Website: macys
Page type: gifting
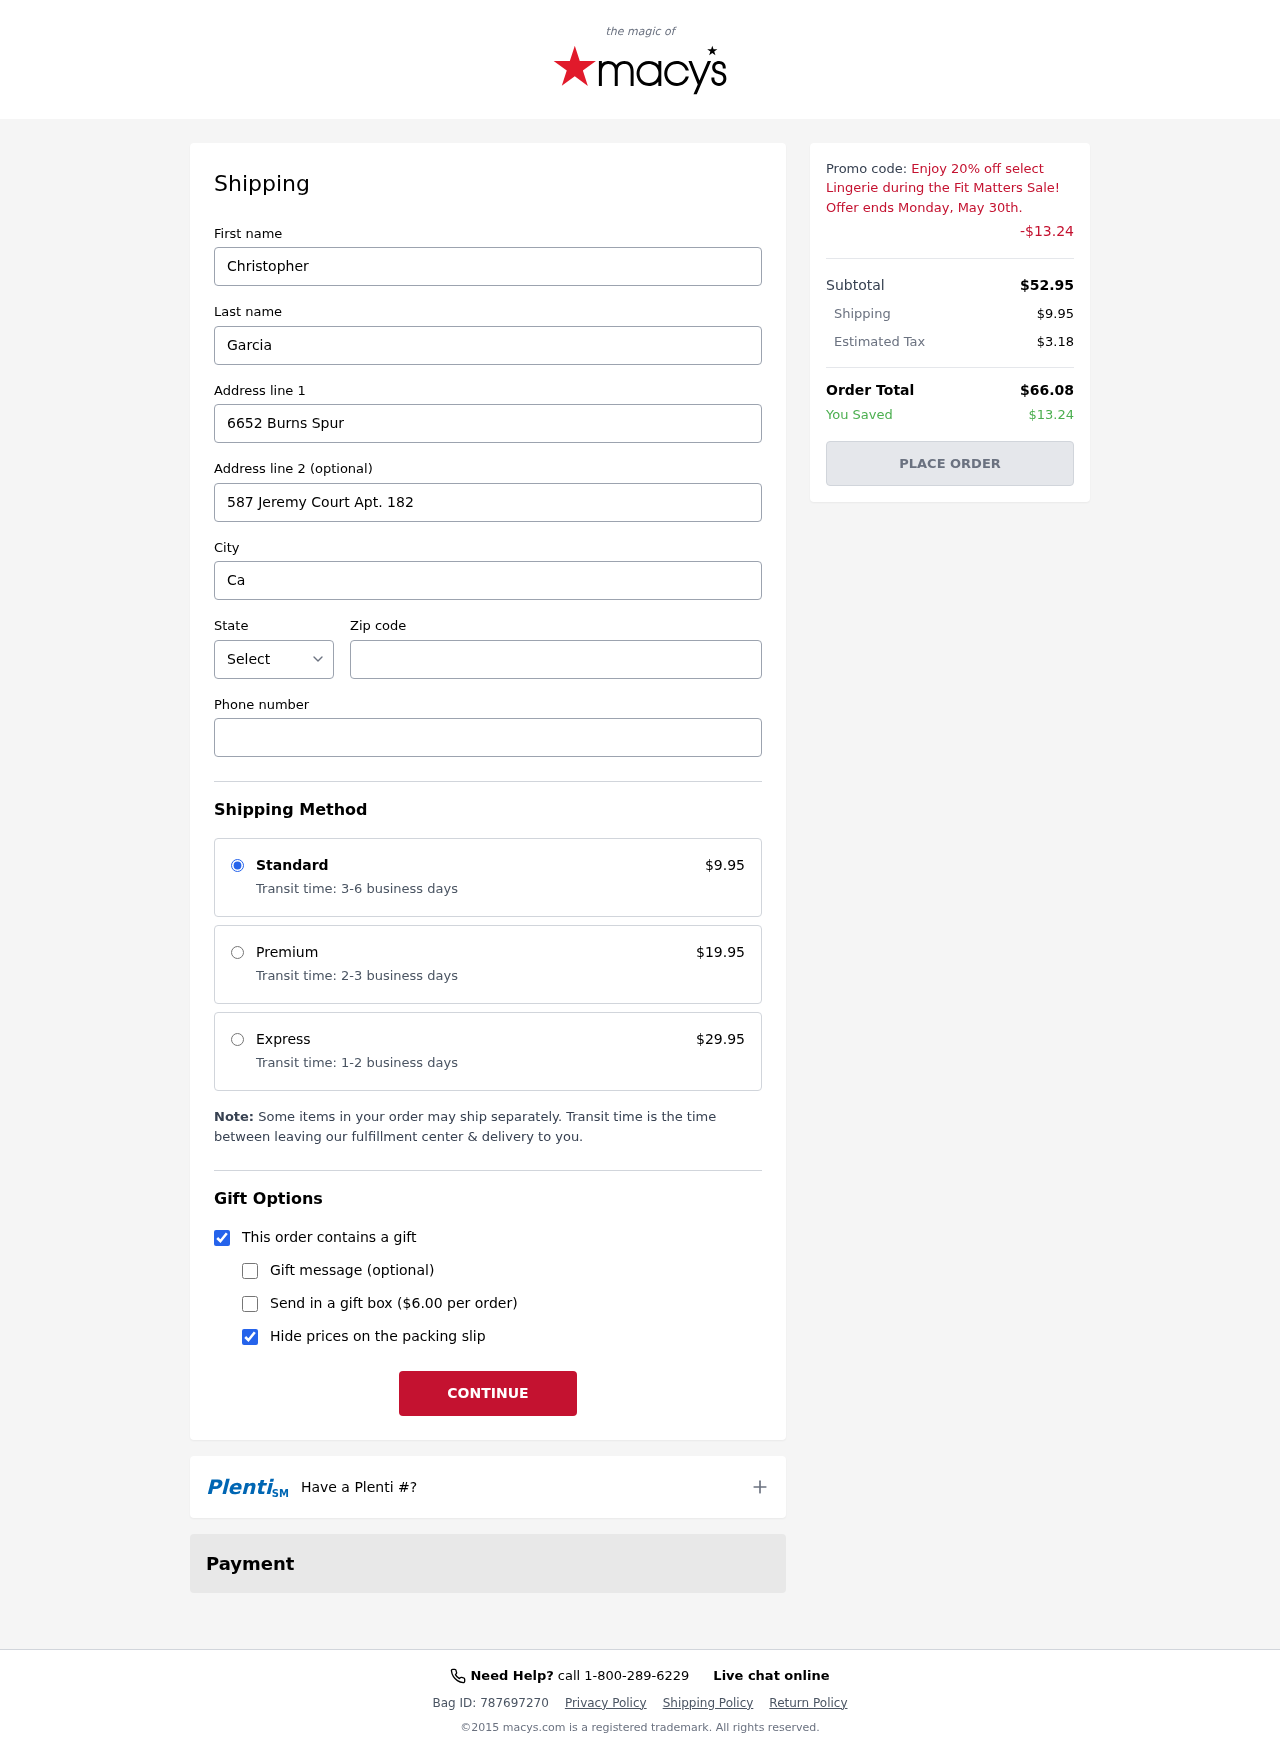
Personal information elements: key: PII_CITY
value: Carrollton
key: PII_FIRSTNAME
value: Christopher
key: PII_LASTNAME
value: Garcia
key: PII_PHONE
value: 2286114146
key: PII_POSTCODE
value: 88800
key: PII_STATE_ABBR
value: IN
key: PII_STREET
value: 6652 Burns Spur
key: PII_STREET2
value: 587 Jeremy Court Apt. 182
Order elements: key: ORDER_SHIPPING_COST
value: $9.95
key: ORDER_DISCOUNT
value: -$13.24
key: ORDER_SUBTOTAL
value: $52.95
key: ORDER_TAX
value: $3.18
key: ORDER_TOTAL
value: $66.08
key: ORDER_SAVINGS
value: $13.24